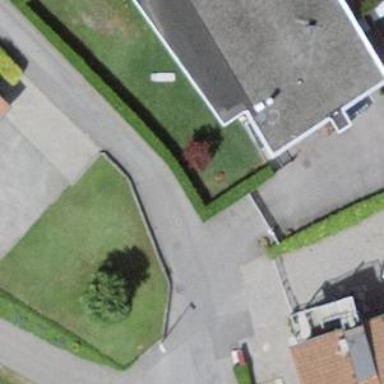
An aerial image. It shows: Asphalt road in residential area.